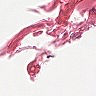
Metastatic tissue present: no